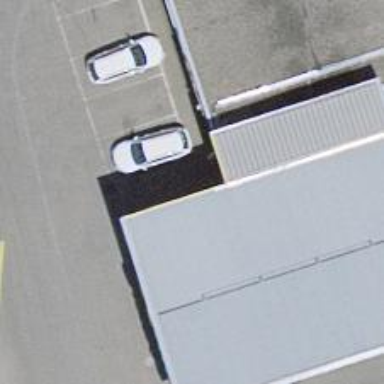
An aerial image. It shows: Fuel station.